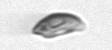
Label: Cryptophyta